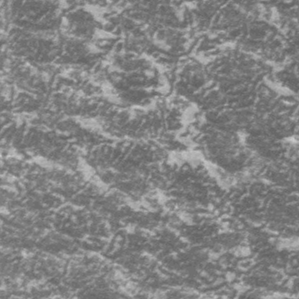
Label: frost